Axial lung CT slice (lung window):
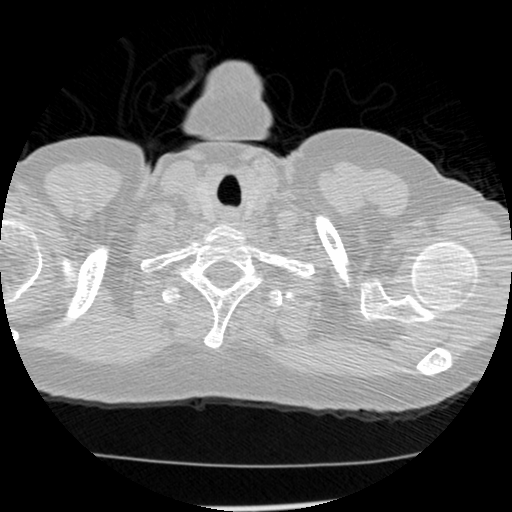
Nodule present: no